Question: We develop new modules for our application on separate branches. When they have been tested they are merged into the default branch. When we need to make changes to a module we reopen the branch, make the changes, test and finally merge into the default branch again.
Occasionally whilst updating a module we identify bugs within our core code. Often we will fix the bug and then commit the changes back to the default branch. However, because we are in the module branch, we have to reopen "default".
This did not have the desired effect as we ended up with 2 default branches.
So what is the correct way to commit to "default" when you are within another branch without losing the changes? (preferably using TortoiseHg).
Below is a screenshot of the TortoiseHg dialog where I select the "default" branch, followed by what happens to the graph.

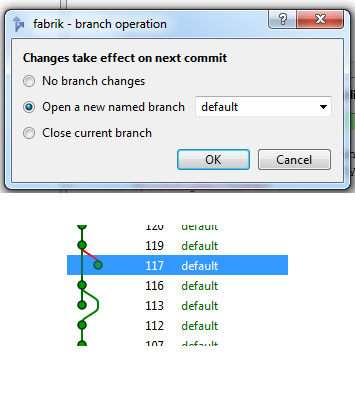
Answer: 1. hg update default
2. Do the changes
3. hg commit
4. hg update modulebranch
If you described your workflow correctly, this should work without creating any new head or whatsoever.
If you need to retrieve the changes in your module branch, you can add 'hg merge default' as a fifth step.
If you have uncommited changes in your repository and don't want to commit them before updating to default, you can use the <URL> for example, or simply save the content of 'hg diff' to a file that you will later reapply with 'hg patch'.